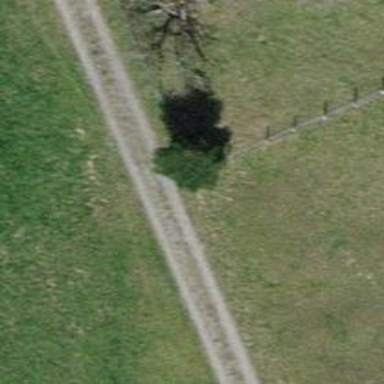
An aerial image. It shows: Track road with grade3 tracktype.